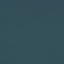
Land use / land cover class: SeaLake